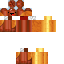
A female human skin with medium skin, wearing ginger long hair dressed in a red hoodie and brown pants, featuring a closed mouth.